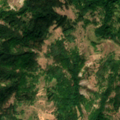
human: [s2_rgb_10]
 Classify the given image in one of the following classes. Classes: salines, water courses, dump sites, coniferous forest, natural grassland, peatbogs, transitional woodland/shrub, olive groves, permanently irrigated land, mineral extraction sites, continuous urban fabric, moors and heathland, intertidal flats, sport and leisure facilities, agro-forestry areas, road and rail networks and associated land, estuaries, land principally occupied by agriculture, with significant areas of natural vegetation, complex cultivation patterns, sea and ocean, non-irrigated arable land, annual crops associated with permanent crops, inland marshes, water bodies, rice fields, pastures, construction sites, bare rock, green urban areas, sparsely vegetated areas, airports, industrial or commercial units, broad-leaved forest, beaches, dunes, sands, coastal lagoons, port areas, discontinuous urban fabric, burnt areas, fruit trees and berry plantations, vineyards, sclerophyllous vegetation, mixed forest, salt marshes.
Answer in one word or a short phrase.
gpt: land principally occupied by agriculture, with significant areas of natural vegetation, broad-leaved forest, mixed forest, natural grassland